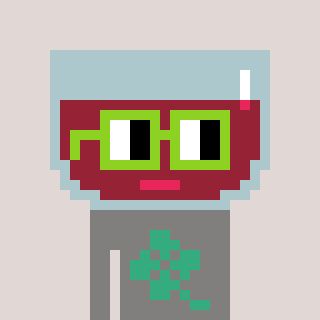
a pixel art character with square light green glasses, a wine-shaped head and a bluegrey-colored body on a warm background